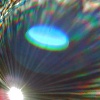
Label: sunburn